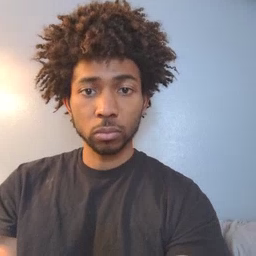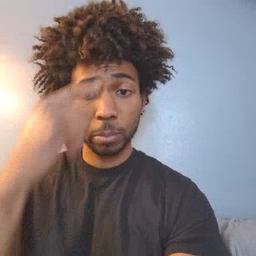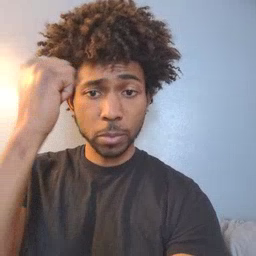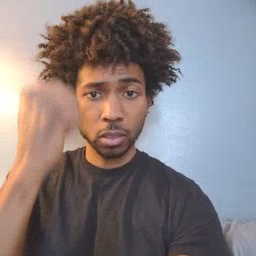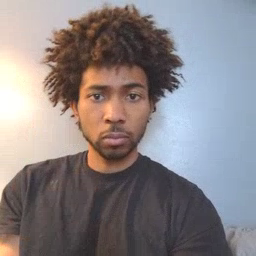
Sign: because